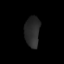
Tissue: lung
Cell type: Epithelial cells
Senescence score: 0.1007
Nuclear area (px): 451
Mean DAPI intensity: 41.947